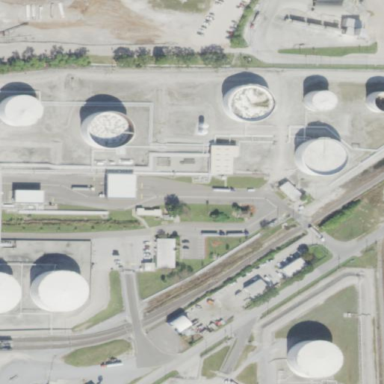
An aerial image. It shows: Industrial area designated as petroleum terminal.